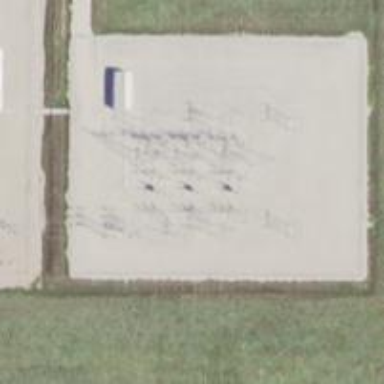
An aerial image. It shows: Switch used for power control.